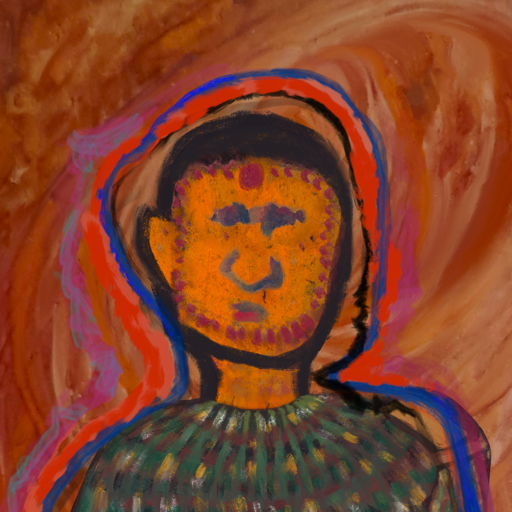
Background: Pious_Lady, Head And Neck Front: Doll, Face Front: In_The_Sun, Bust: After_Raid, Hair Front: Experience, Head Accessory: Blank, Second Necklace: Blank, Necklace: Blank, Baby: Blank